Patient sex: M
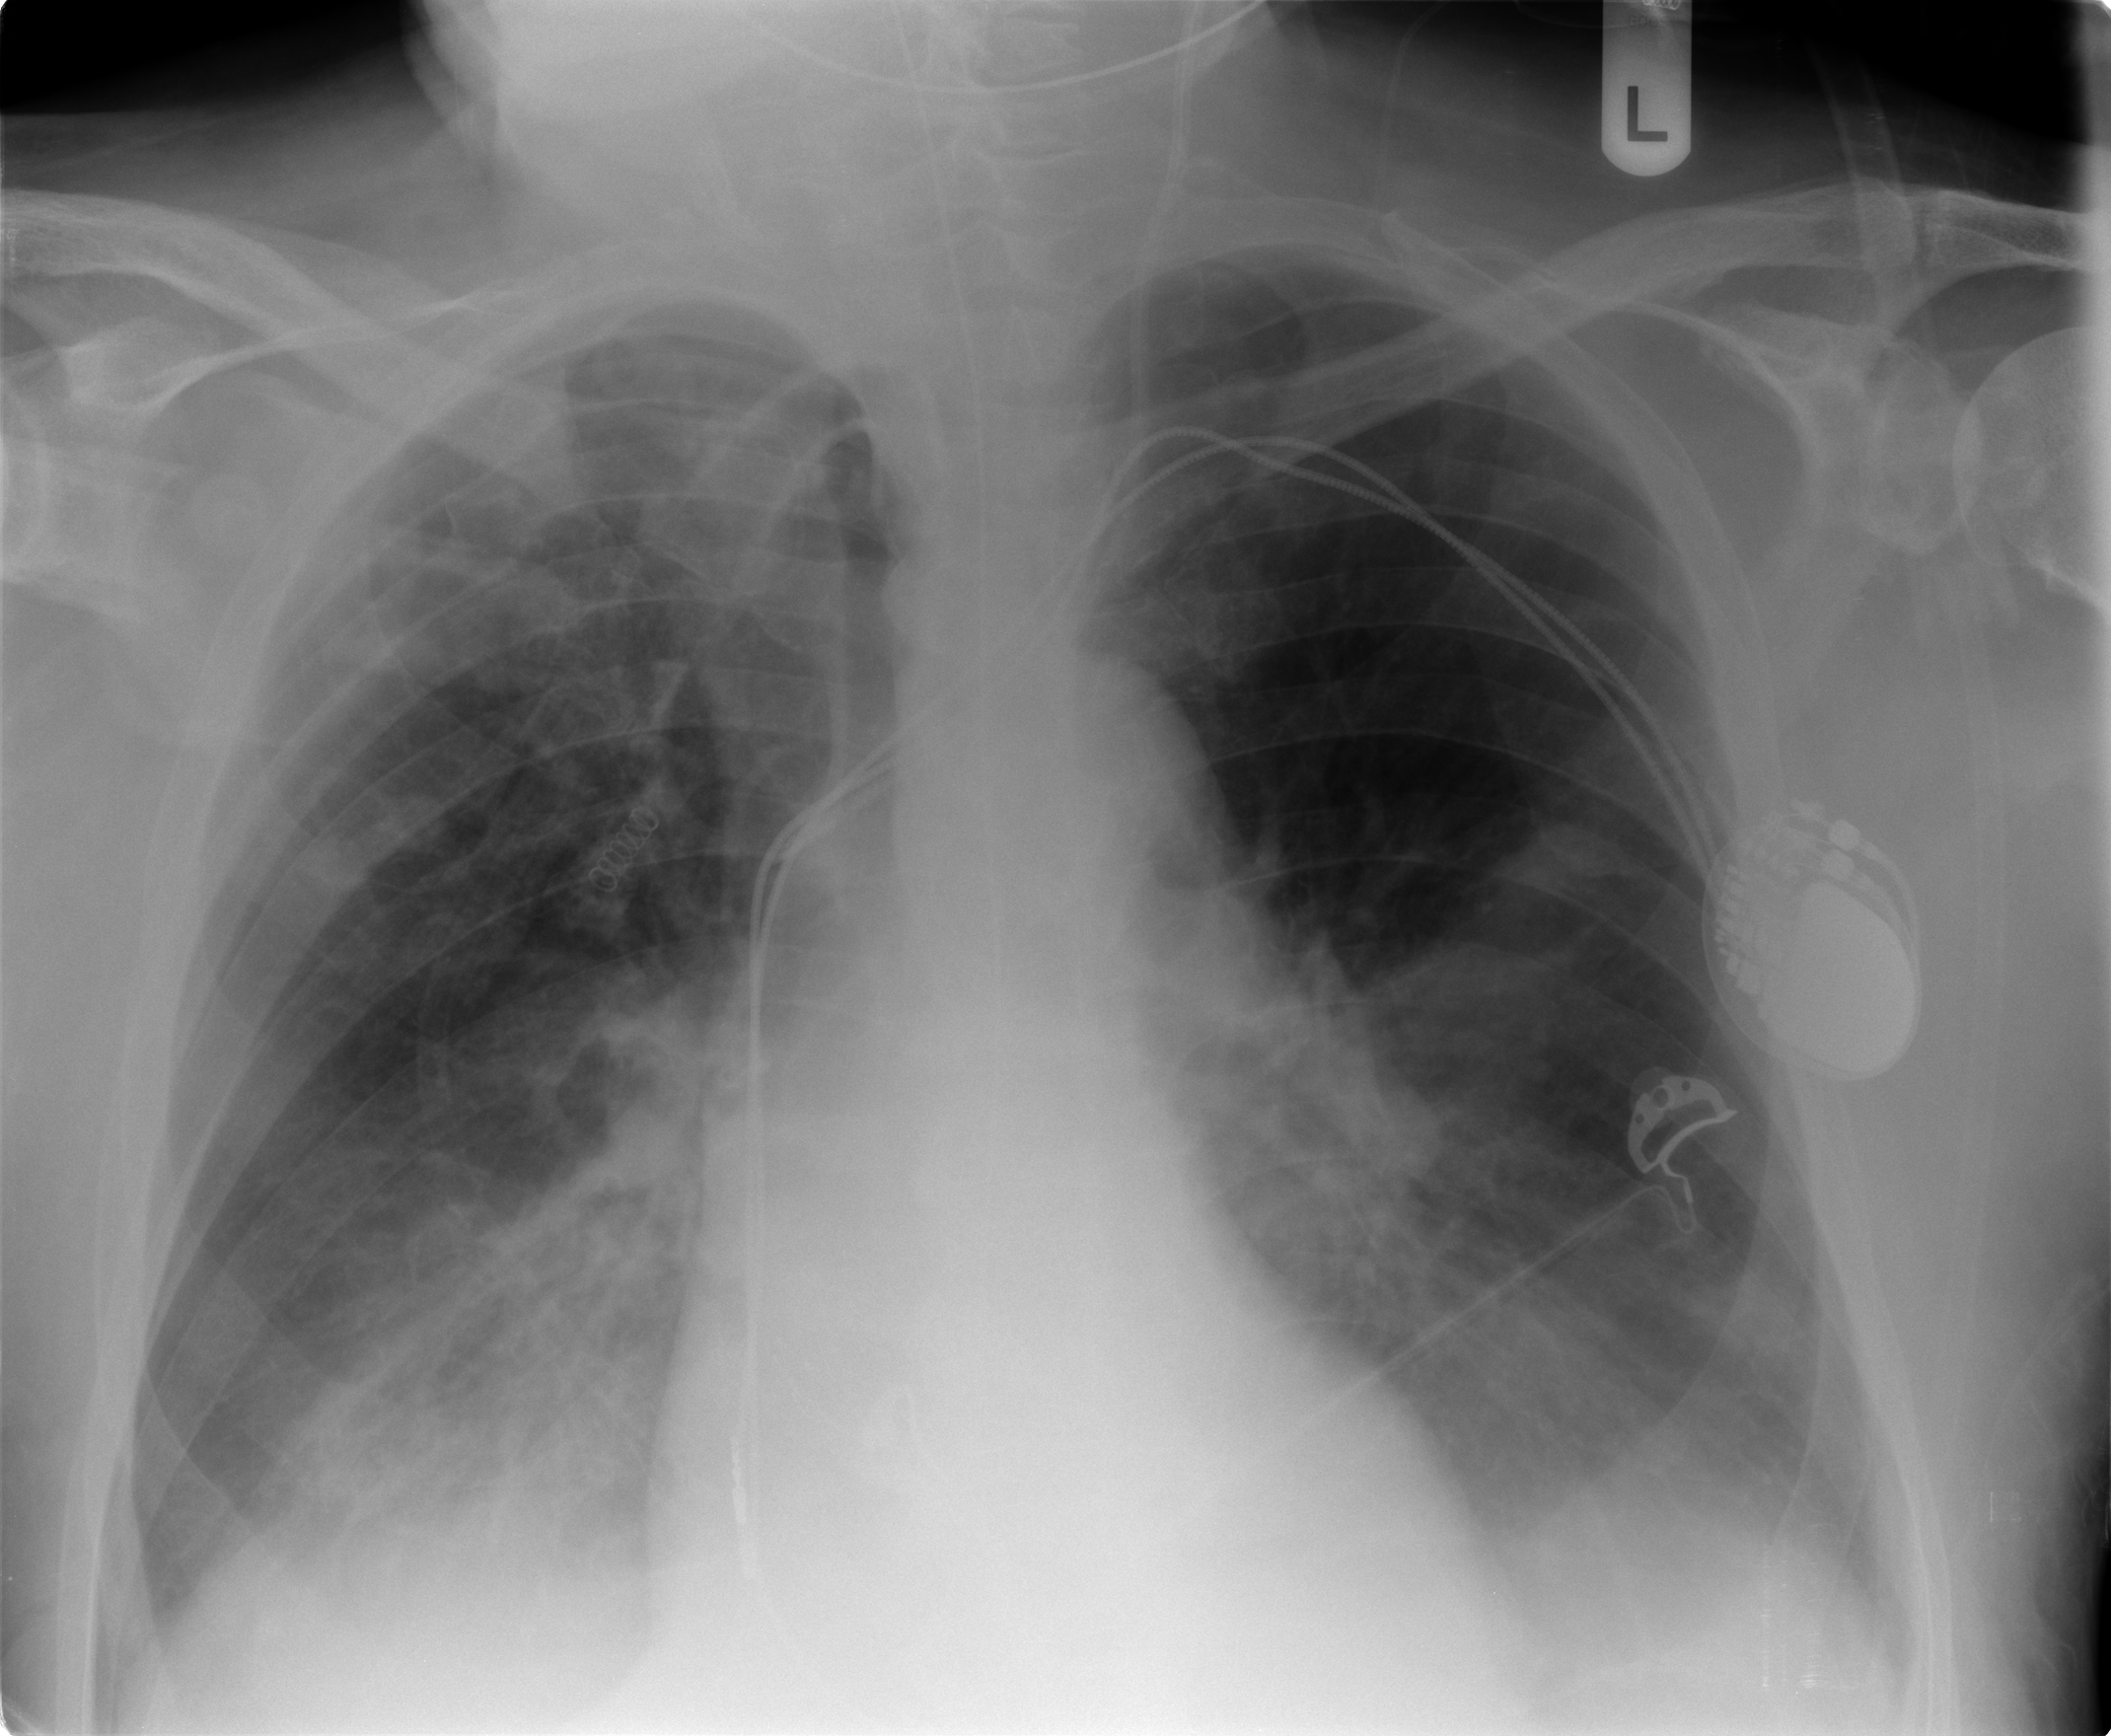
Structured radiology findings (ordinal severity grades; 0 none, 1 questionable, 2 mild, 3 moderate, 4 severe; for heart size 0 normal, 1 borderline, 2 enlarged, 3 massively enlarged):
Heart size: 0
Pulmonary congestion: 2
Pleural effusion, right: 2
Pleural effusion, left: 2
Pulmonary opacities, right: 2
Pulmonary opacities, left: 1
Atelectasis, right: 2
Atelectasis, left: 2